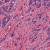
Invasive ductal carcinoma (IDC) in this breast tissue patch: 1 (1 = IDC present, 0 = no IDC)